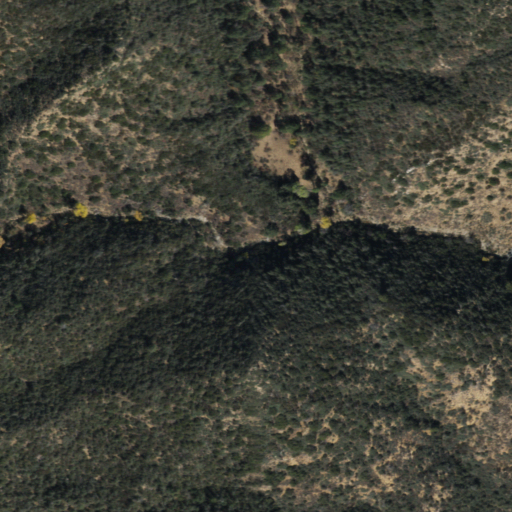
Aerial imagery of valley in Arizona named Wheels Canyon containing shrub and evergreen forest